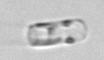
Label: Cerataulina_pelagica